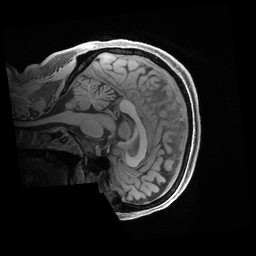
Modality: T1w
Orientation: sagittal
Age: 34
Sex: female
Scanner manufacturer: siemens
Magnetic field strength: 3 T
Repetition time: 2.4 s
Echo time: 0.00222 s